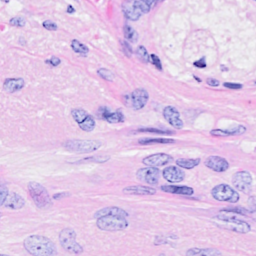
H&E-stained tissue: Breast